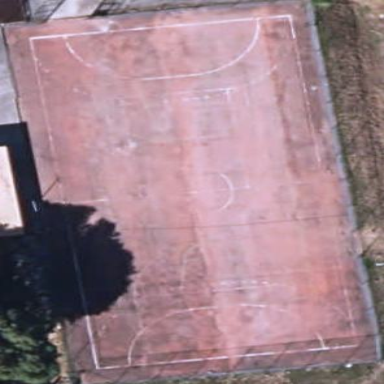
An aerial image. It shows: Tennis court on pitch.